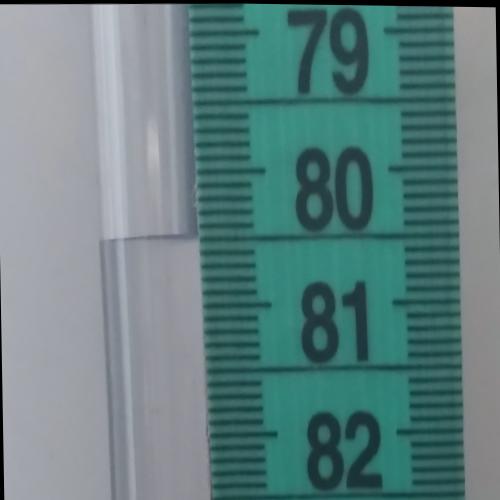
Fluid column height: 80.5 cm